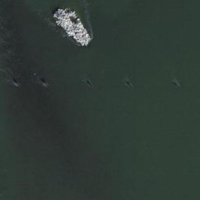
EUNIS habitat code: 15
Species observed at this site:
Tachybaptus ruficollis
Phalacrocorax carbo
Aythya fuligula